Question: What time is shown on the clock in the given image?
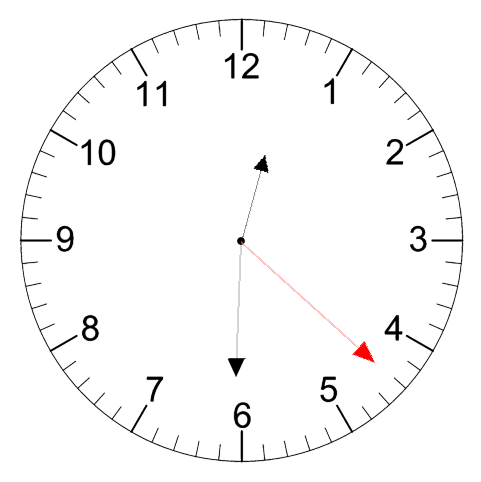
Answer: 12:30:22